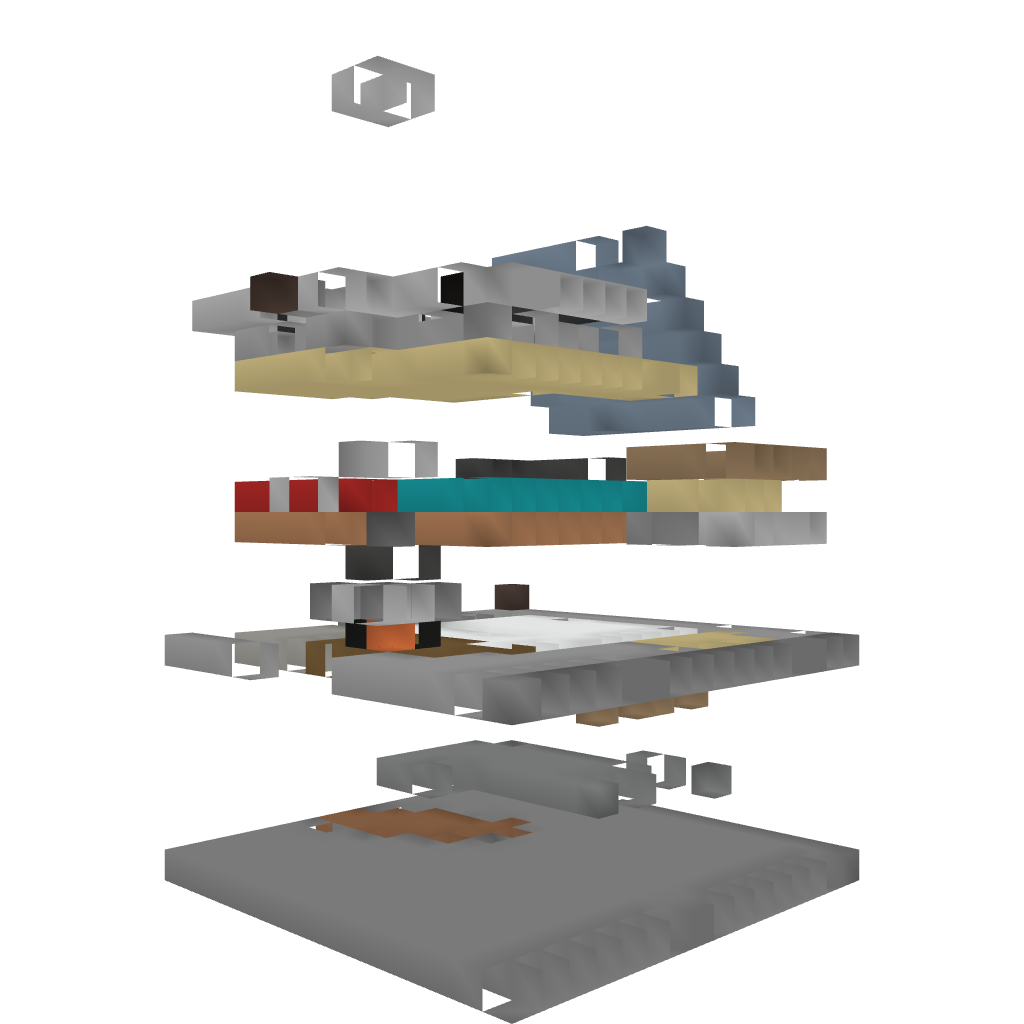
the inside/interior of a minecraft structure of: A Schwoerer Haus Building